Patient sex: F
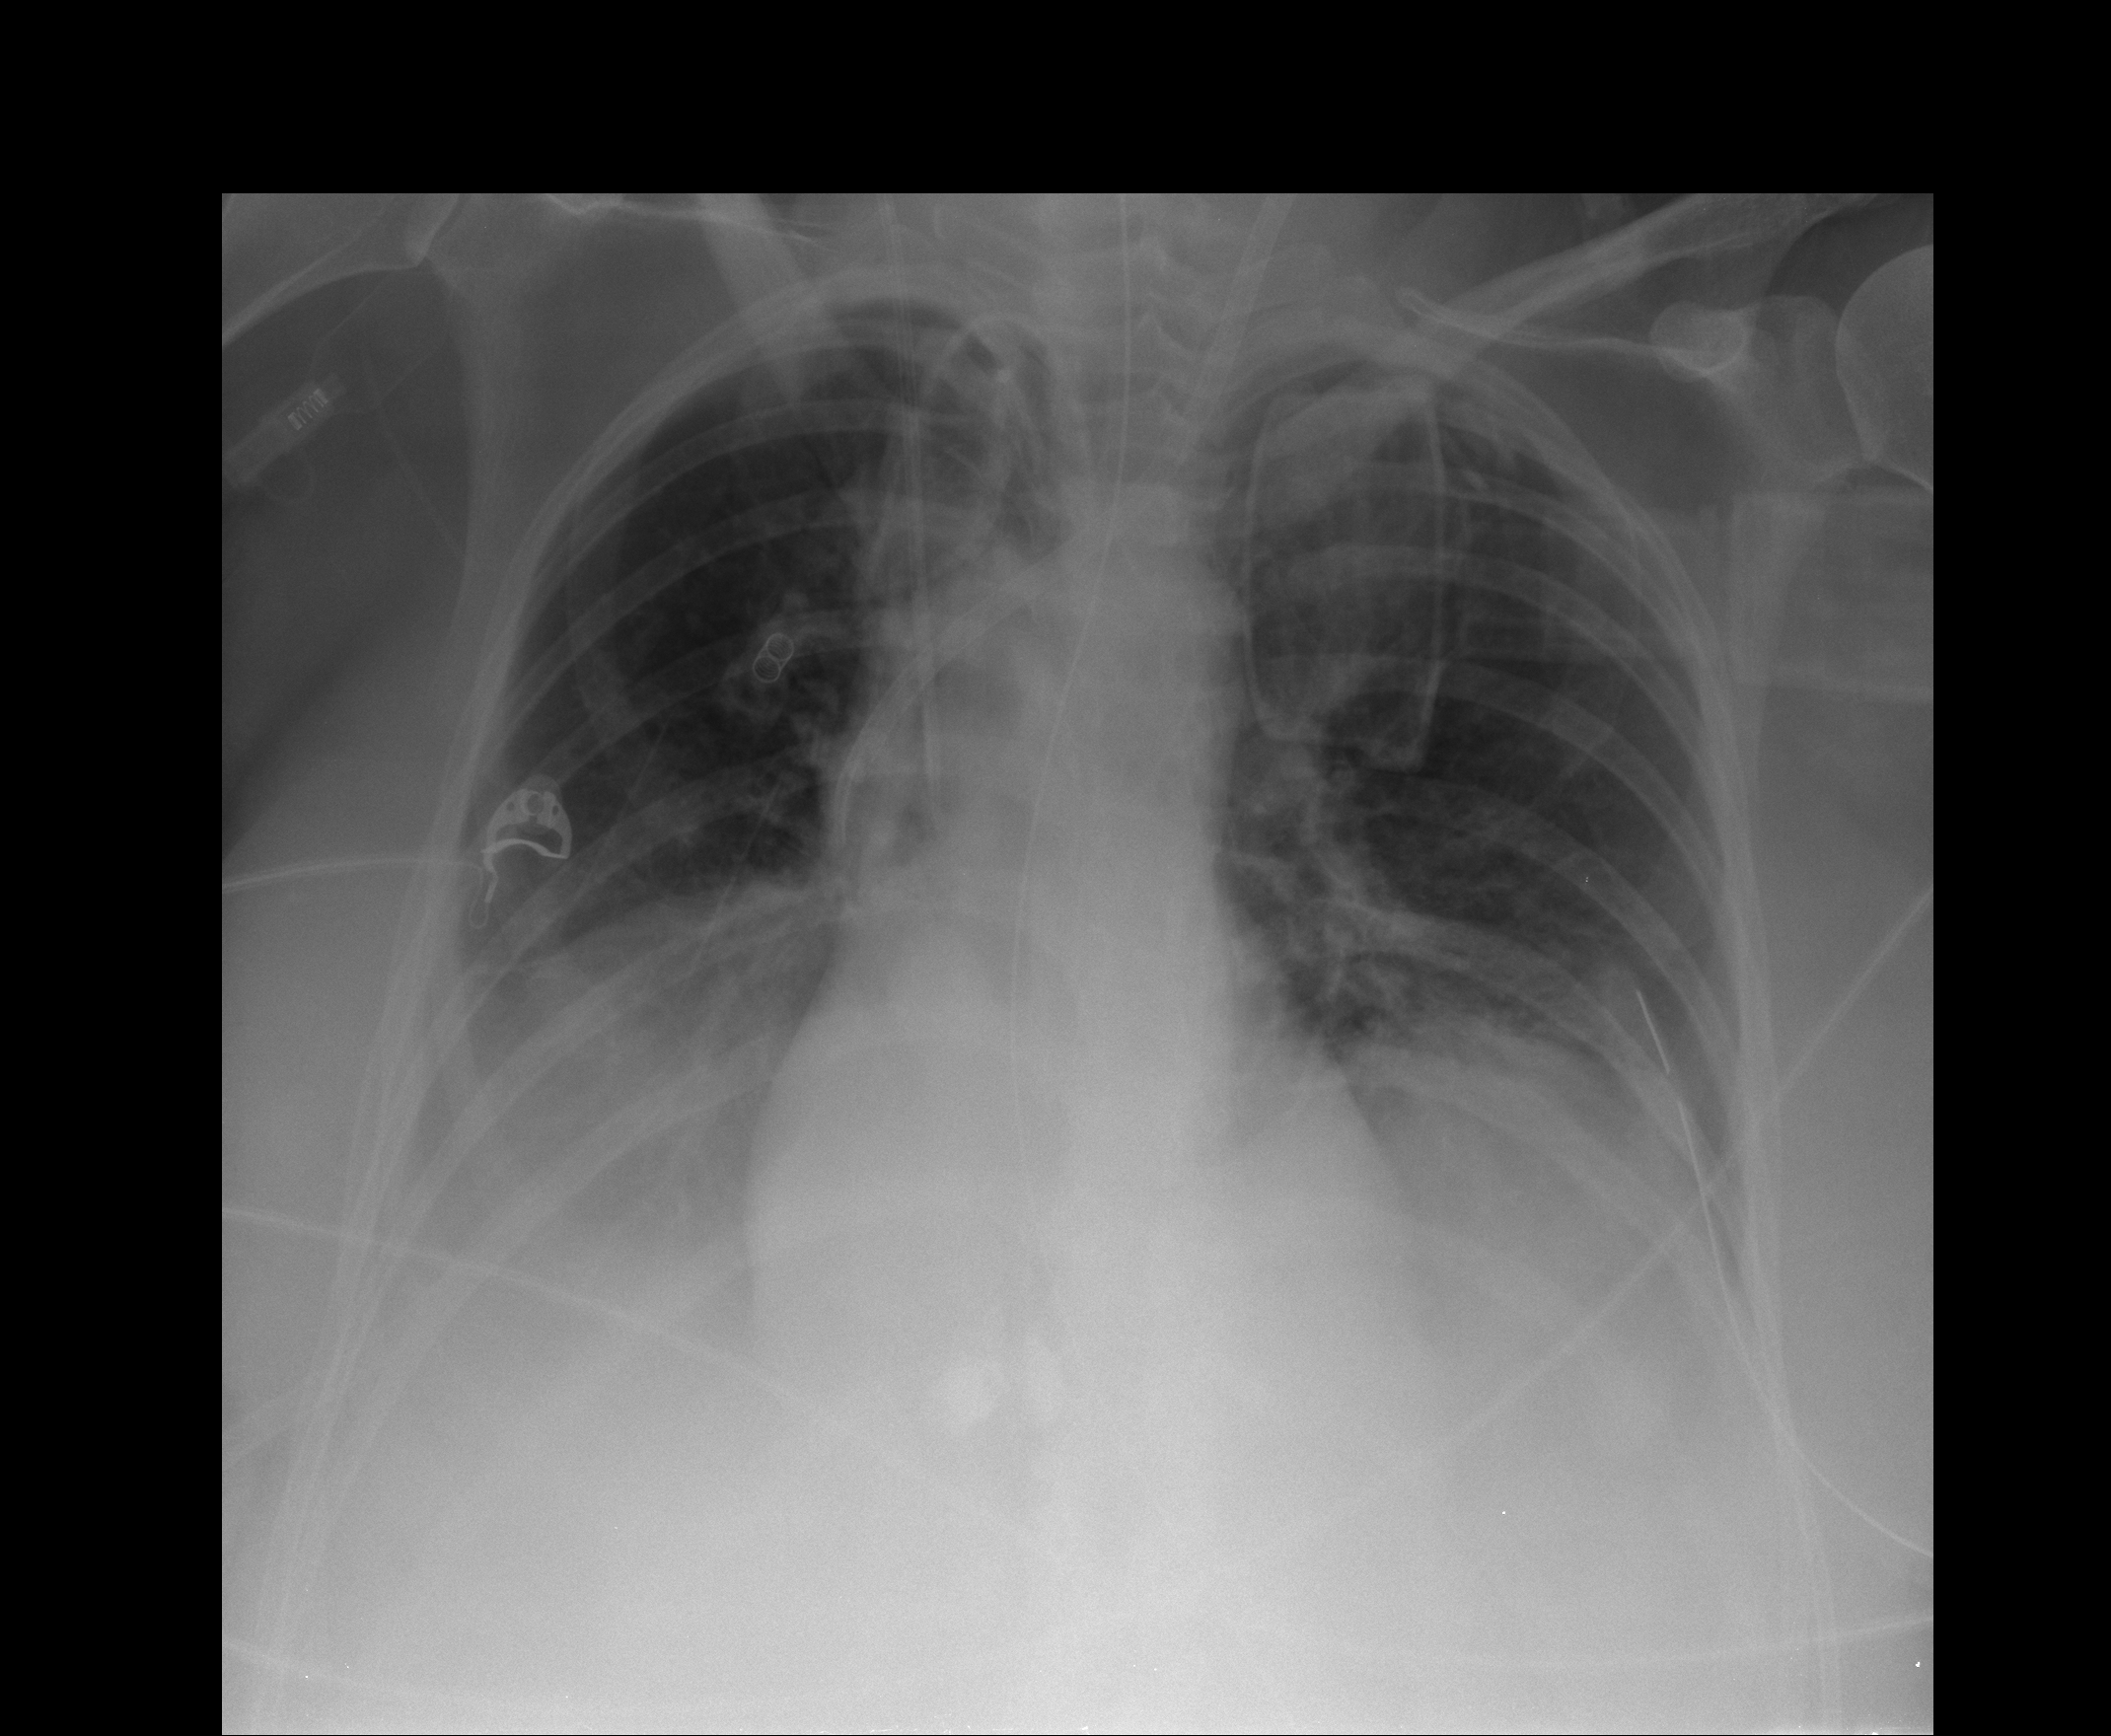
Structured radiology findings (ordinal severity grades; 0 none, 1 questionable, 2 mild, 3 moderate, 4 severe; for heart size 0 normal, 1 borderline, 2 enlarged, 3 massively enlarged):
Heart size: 0
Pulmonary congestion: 0
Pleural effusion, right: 2
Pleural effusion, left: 0
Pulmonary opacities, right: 0
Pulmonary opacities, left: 0
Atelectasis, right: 2
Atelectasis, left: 2